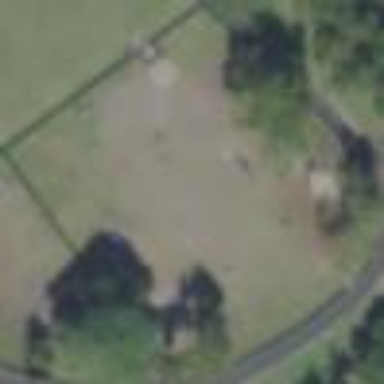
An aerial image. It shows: Dog park for leisure land.